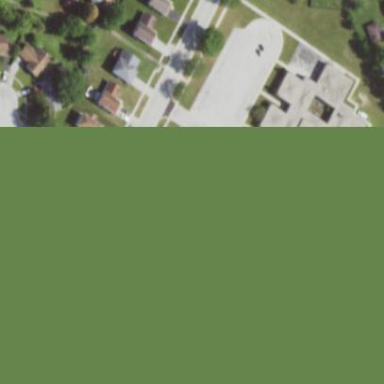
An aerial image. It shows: School building.